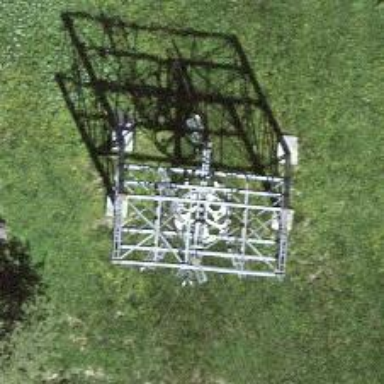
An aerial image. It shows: Pylon used for aerialway.